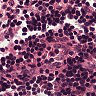
Metastatic tissue present: no